Aerial crown-view tile of a tropical tree (Barro Colorado Island, Panama), acquired 20241014:
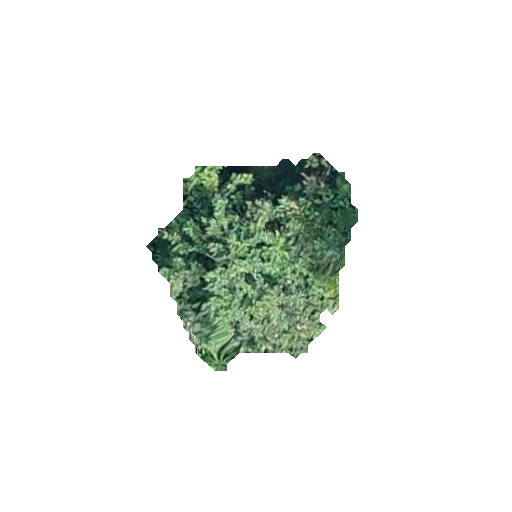
Species: Cavanillesia platanifolia
GBIF accepted scientific name: Cavanillesia platanifolia
Crown area: 48.459 m²